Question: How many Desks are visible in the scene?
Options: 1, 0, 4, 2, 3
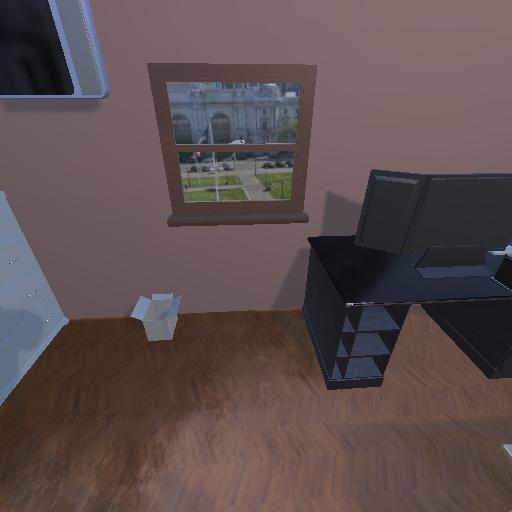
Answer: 1